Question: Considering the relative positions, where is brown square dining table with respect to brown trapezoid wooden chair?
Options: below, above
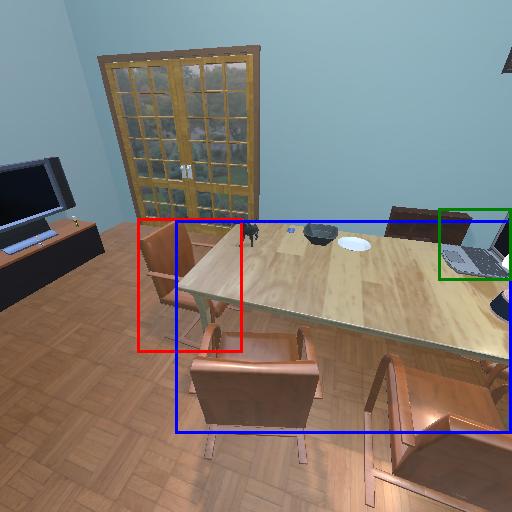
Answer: below